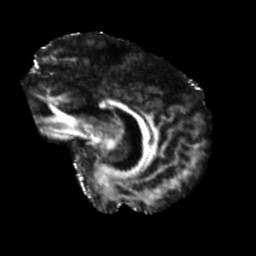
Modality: FA
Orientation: sagittal
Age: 43
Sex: male
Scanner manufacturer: siemens
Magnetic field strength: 3 T
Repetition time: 5.47 s
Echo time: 0.0854 s